Question: Today I've tested around a with 'NSStrings'. Sadly I have a serious memory leak when I run this code (xcode instruments are showing me that):
'''
- (IBAction)start:(id)sender {
while (true) // Yes I know that this is an infinity loop
{
NSString *test = [[NSString alloc] init];
test = [NSString stringWithFormat:@"llalalallalalallalalalalallalalllallalalallalal"];
test = nil;
// Why does this leak memory ? I think ARC is releasing it automatically ?
}
}
'''
Here's a screenshot of the instruments:

Could me please help me to understand (ARC is on)?
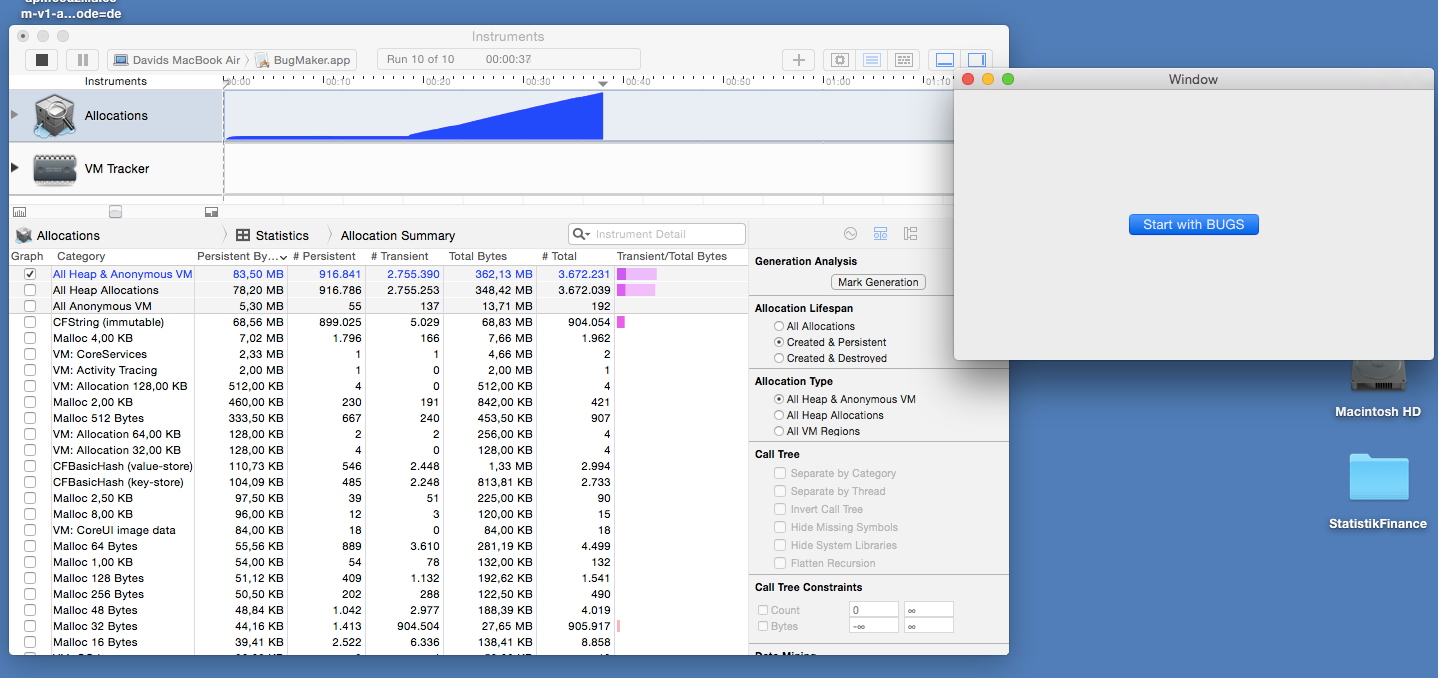
Answer: The memory is just in the autorelease pool, the memory is reclaimed when the pool is drained. Usually this is when the run loop cycles but in a tight loop like this the run loop never get a chance so the pool needs to be explicitly drained.
In a situation like this just inside toe loop add an autorelease pool:
'''
@autoreleasepool {
code
}
'''
In this case:
'''
while (true) // Yes I know that this is an infinity loop
{
@autoreleasepool {
NSString *test = [[NSString alloc]init];
test = [NSString stringWithFormat:@"llalalallalalallalalalalallalalllallalalallalal"];
test = nil;
}
}
'''
BTW 'stringWithFormat' with no format codes does nothing more than just create the string the same as if it were defined literally:
'''
test = @"llalalallalalallalalalalallalalllallalalallalal";
'''